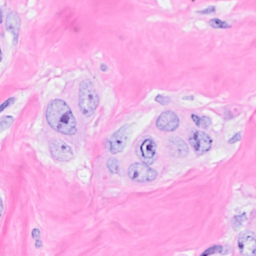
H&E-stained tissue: Breast